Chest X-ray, PA view. Patient: 55 years old, sex M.
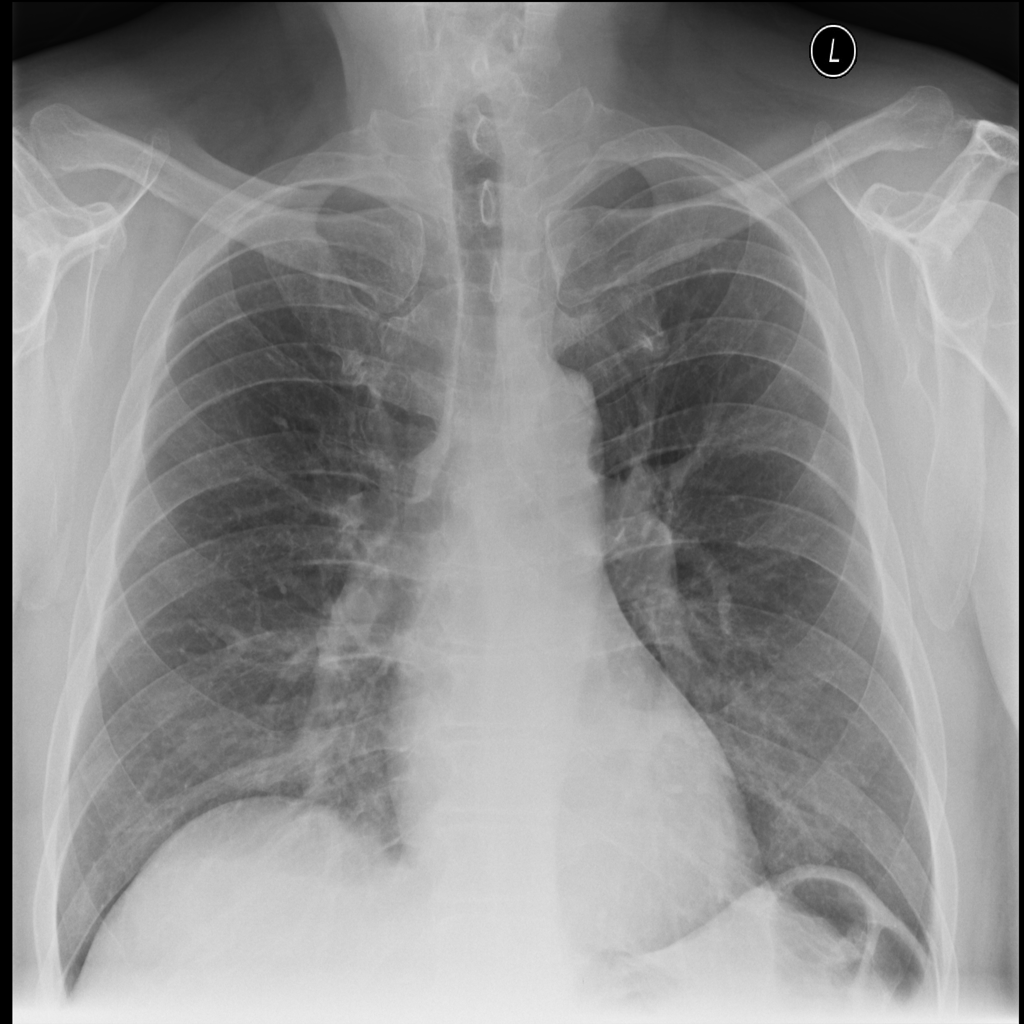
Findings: No Finding